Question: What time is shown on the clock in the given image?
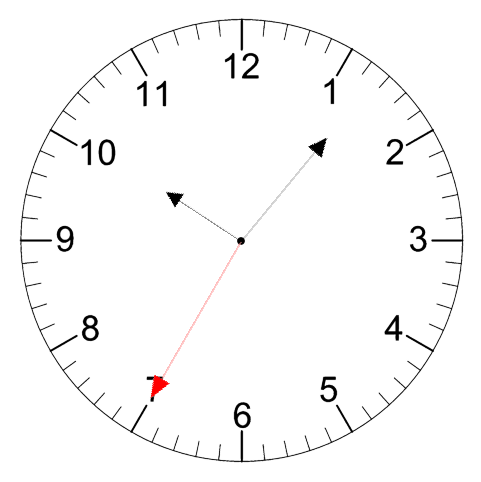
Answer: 10:06:35